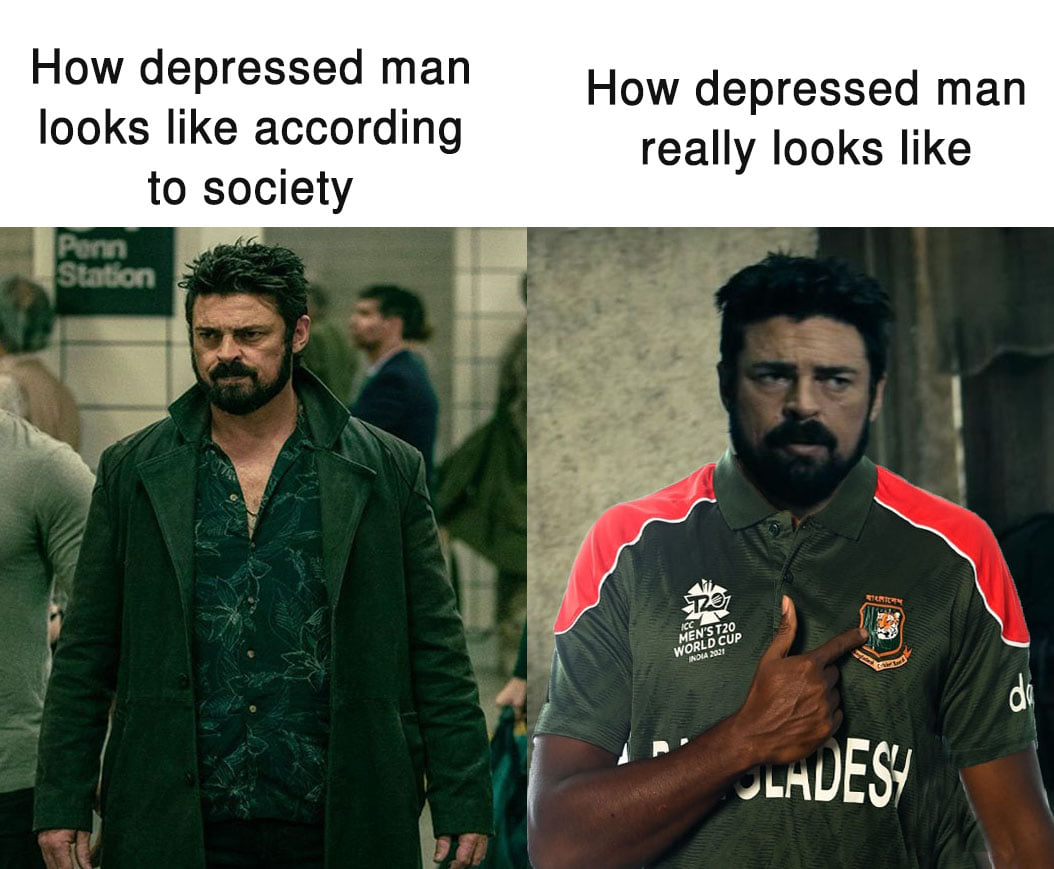
Caption: How depressed man looks like according to society    How depressed man really looks like
Label: hate